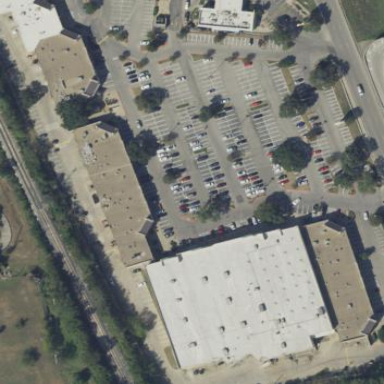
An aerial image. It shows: Retail area.